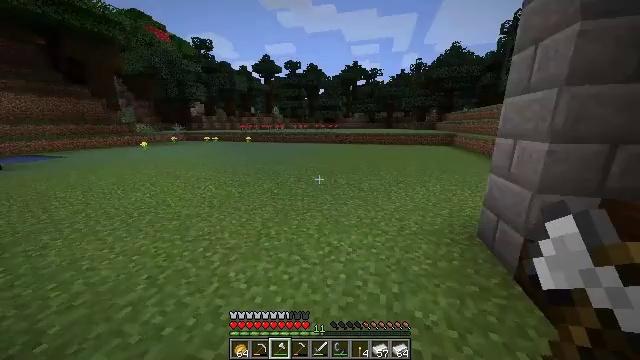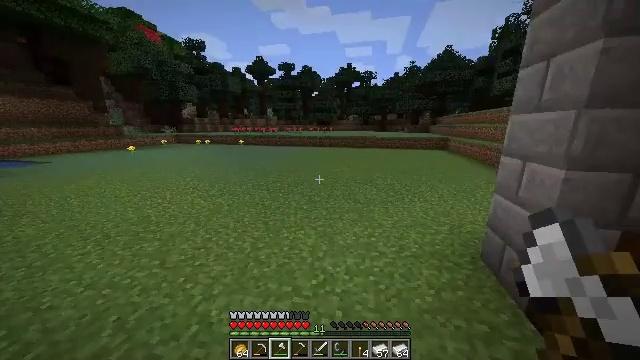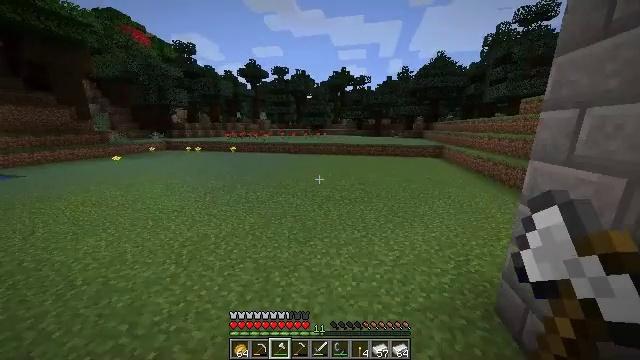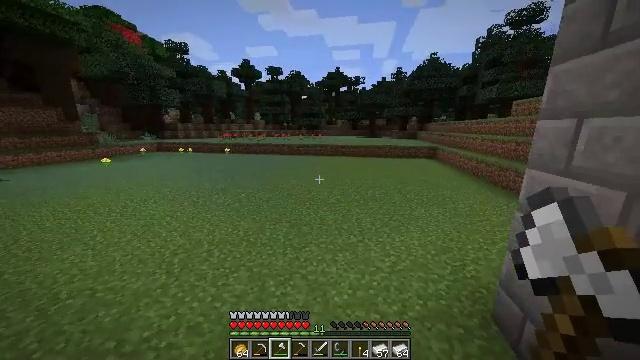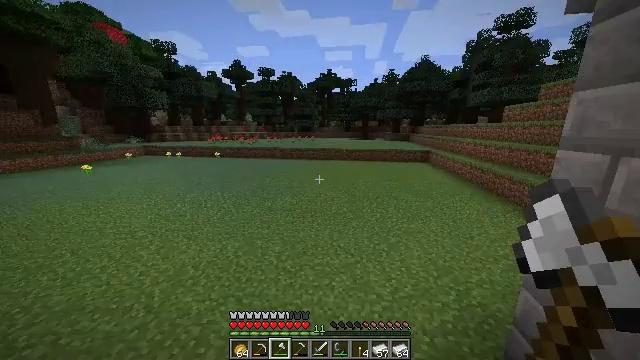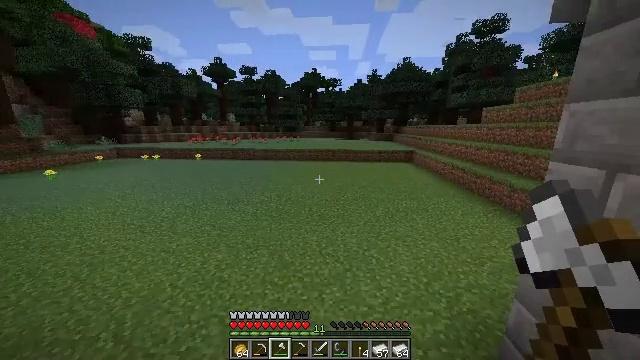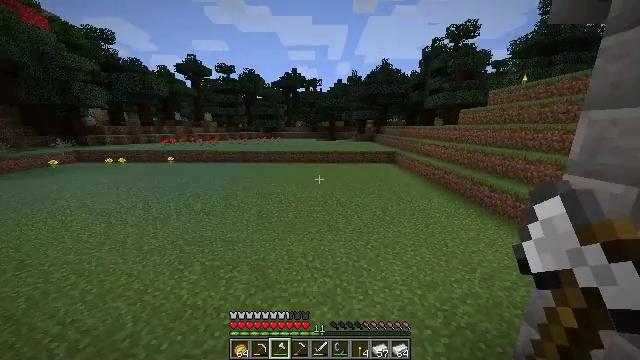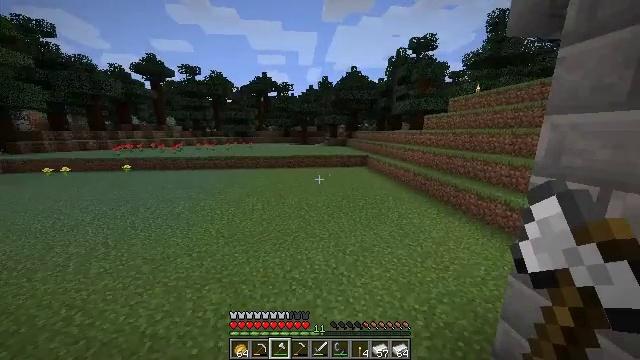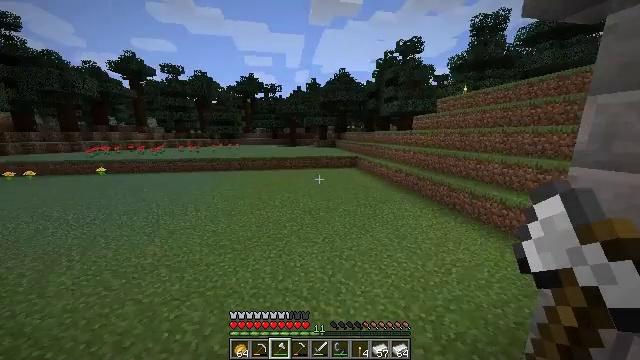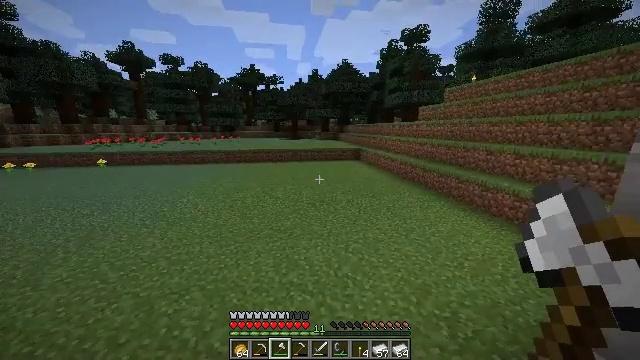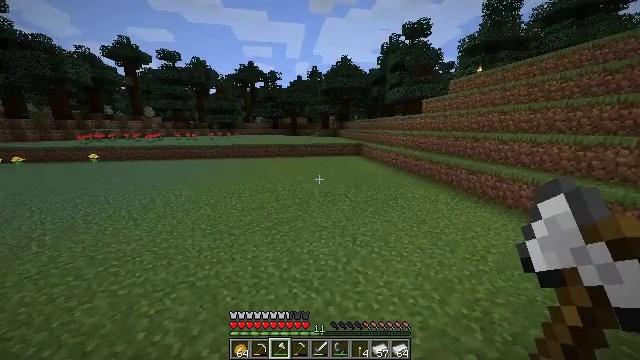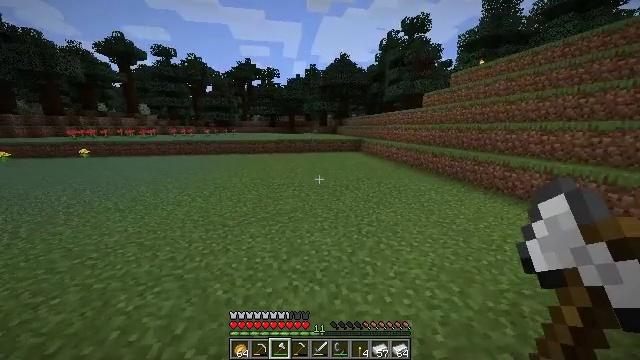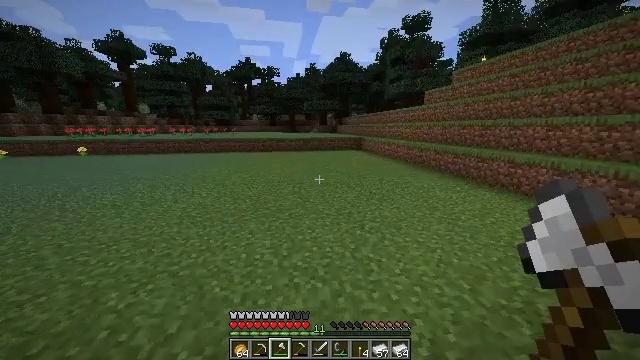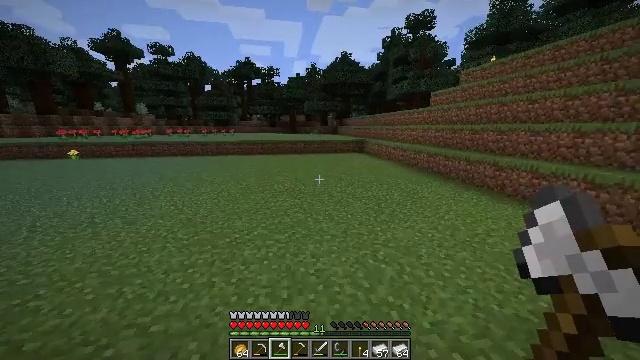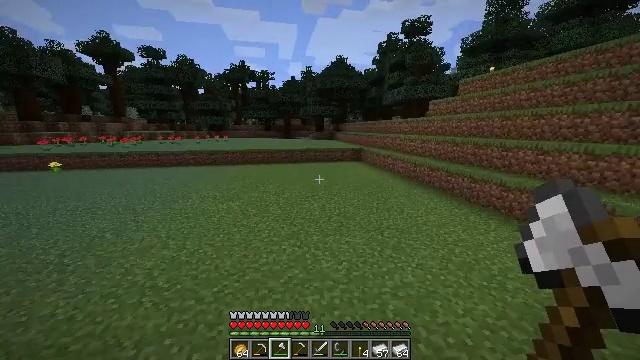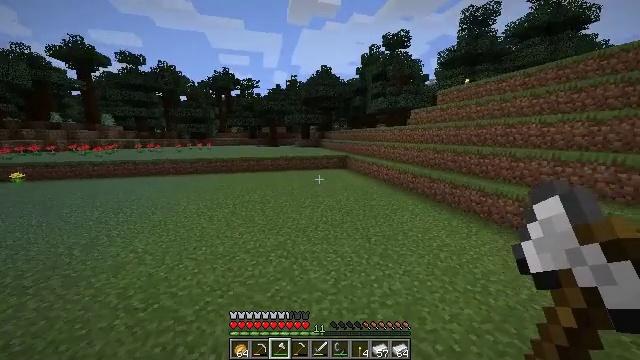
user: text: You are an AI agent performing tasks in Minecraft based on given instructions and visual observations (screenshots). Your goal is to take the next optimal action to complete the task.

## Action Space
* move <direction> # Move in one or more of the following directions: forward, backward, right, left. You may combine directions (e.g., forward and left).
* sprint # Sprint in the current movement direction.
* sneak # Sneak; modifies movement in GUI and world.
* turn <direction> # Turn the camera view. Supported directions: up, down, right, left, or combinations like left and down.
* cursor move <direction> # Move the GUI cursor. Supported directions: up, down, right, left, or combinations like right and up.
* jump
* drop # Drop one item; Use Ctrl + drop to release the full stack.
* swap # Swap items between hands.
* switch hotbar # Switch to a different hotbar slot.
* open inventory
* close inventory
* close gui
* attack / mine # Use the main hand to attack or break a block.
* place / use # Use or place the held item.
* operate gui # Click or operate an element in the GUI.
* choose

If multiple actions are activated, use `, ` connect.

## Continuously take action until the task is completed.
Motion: motion action
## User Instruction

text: Gather dirt.
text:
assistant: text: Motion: move forward, turn right, jump
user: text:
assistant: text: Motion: move forward, turn right, jump
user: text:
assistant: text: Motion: move forward, turn right, jump
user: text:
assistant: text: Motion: move forward, turn right, jump
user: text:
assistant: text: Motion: move forward, turn right, jump
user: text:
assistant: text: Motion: move forward, turn right, jump
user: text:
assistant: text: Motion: move forward, turn right and up, jump
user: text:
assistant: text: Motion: move forward, turn right, jump
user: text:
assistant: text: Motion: move forward, turn down, jump
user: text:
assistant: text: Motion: move forward, jump
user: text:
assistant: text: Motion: move forward, jump
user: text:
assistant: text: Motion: move forward, sprint, jump
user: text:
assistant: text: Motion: move forward, sprint, jump
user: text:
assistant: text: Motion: move forward, sprint, turn right, jump
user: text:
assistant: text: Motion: move forward, sprint, turn right and up, jump
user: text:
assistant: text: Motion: move forward, turn right, jump
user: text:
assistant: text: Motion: move forward, turn right, jump
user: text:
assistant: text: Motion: move forward, turn right, jump
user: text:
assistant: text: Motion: move forward, turn right, jump
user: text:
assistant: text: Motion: move forward, turn right, jump
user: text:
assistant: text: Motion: move forward, turn right, jump
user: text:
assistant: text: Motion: move forward, turn right, jump
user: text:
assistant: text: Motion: move forward, turn right and up, jump
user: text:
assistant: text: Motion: move forward, turn right, jump
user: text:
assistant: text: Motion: move forward, sprint, turn right, jump
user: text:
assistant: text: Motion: move forward, sprint, turn right, jump
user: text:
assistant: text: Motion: move forward, sprint, turn right, jump
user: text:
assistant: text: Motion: move forward, sprint, turn right, jump
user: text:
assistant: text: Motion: move forward, sprint, turn right, jump
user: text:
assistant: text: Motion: move forward, turn right and up, jump